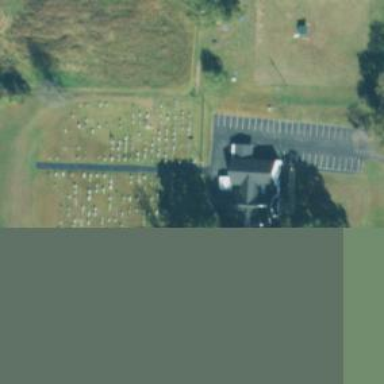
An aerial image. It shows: Cemetery.